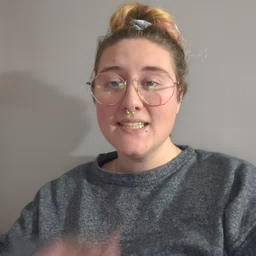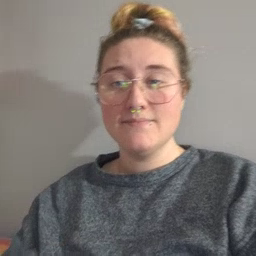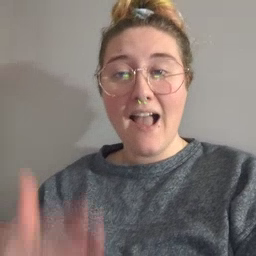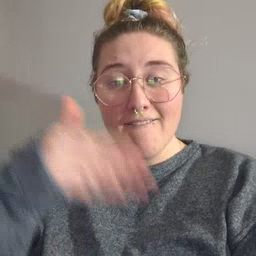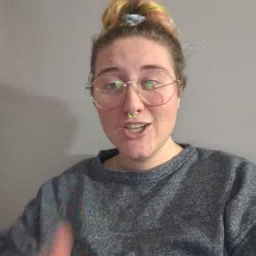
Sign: after